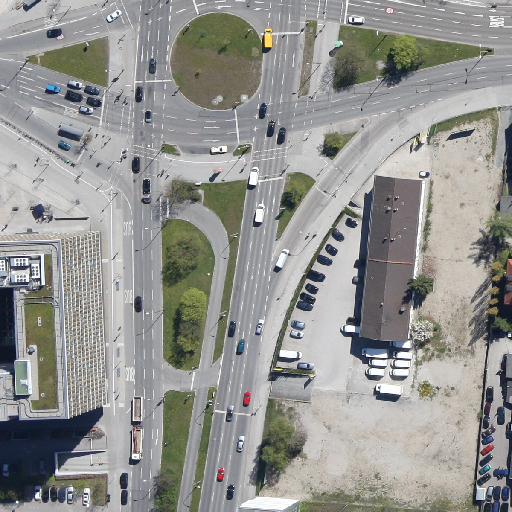
Referring expression: light-duty vehicle